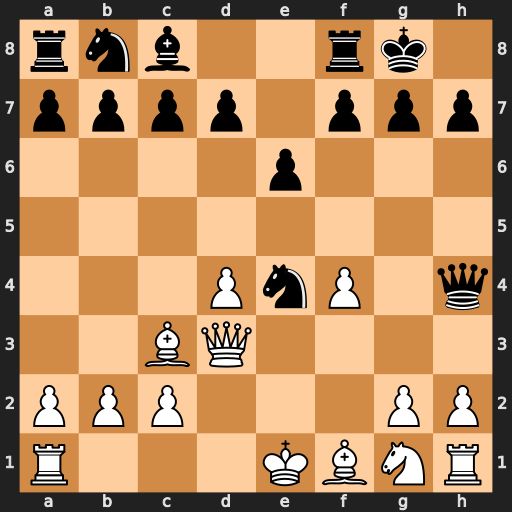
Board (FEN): rnb2rk1/pppp1ppp/4p3/8/3PnP1q/2BQ4/PPP3PP/R3KBNR
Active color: w
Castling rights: KQ
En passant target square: -
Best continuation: g3 Nxg3 Qxg3 Qxg3+ hxg3